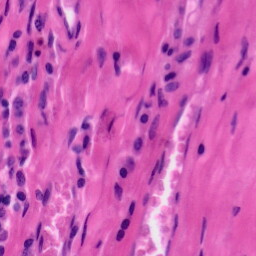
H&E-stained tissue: Tonsil